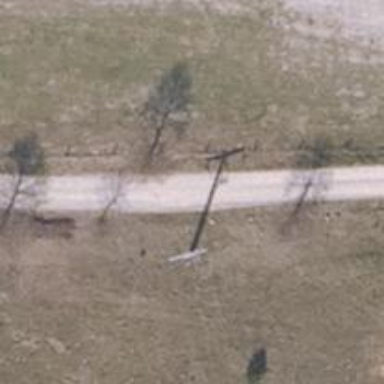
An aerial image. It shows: Power pole.